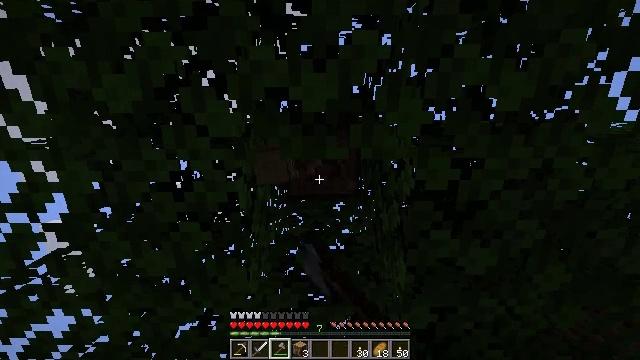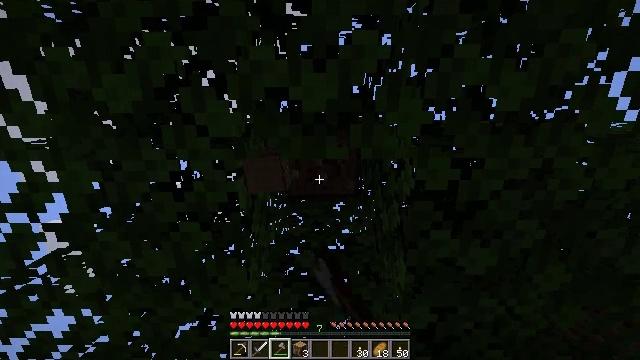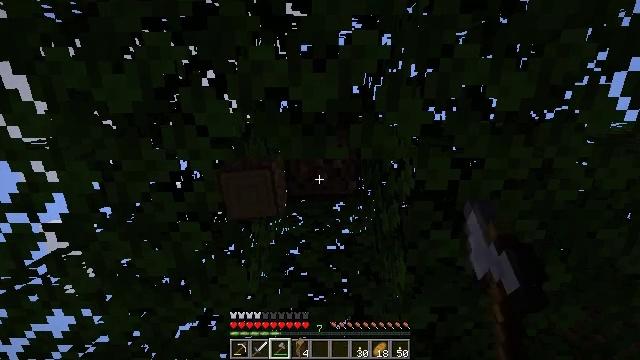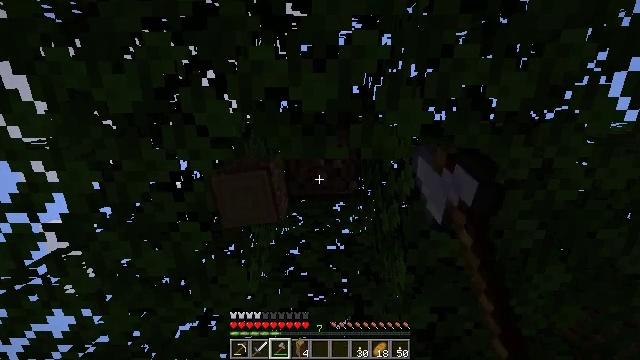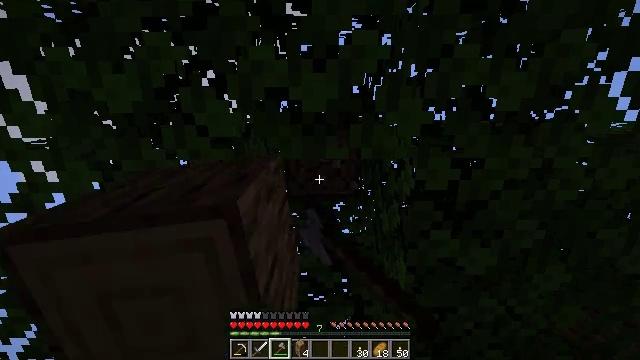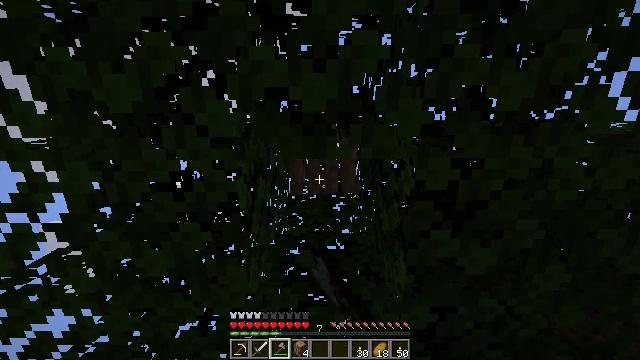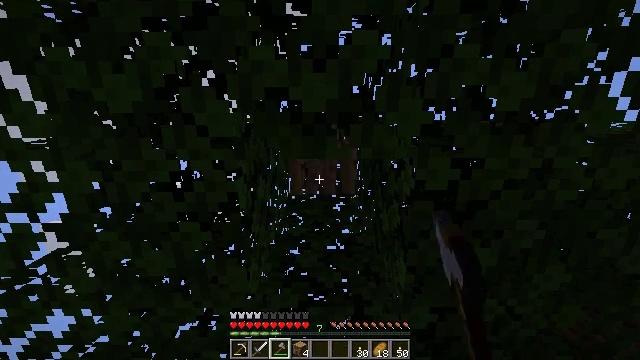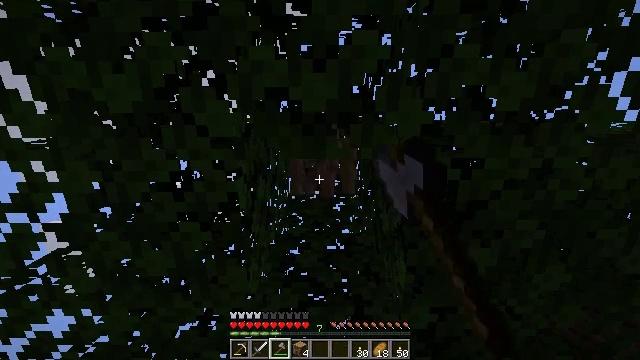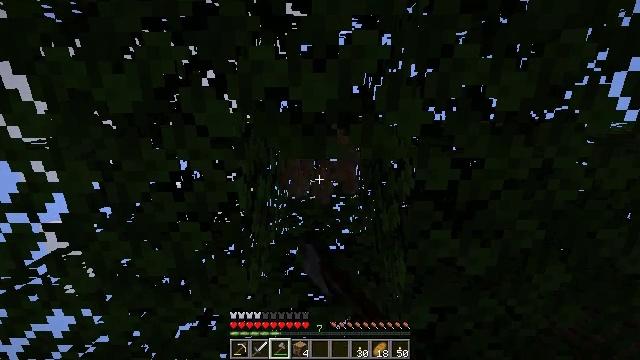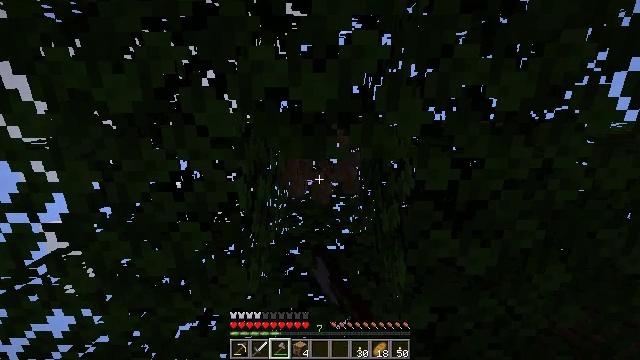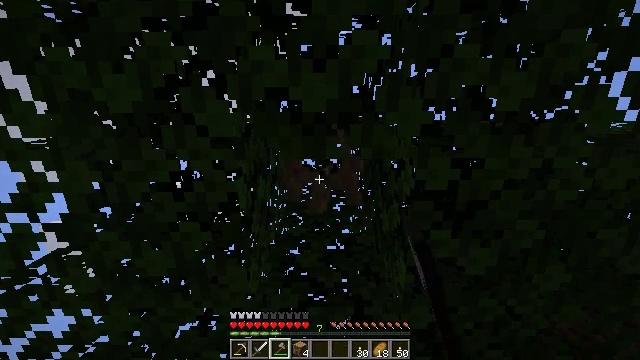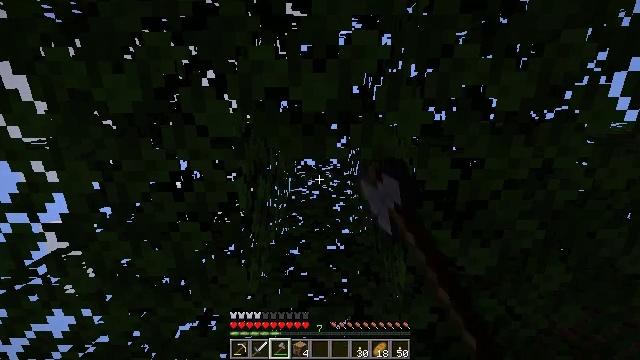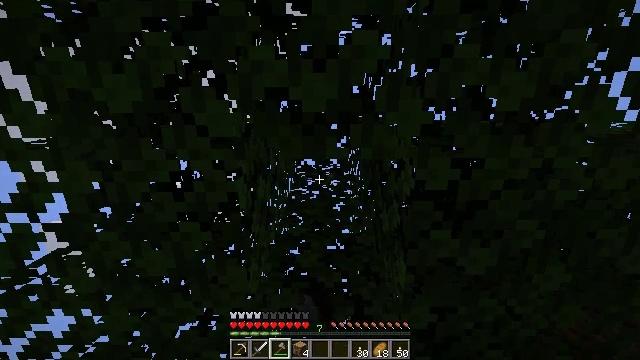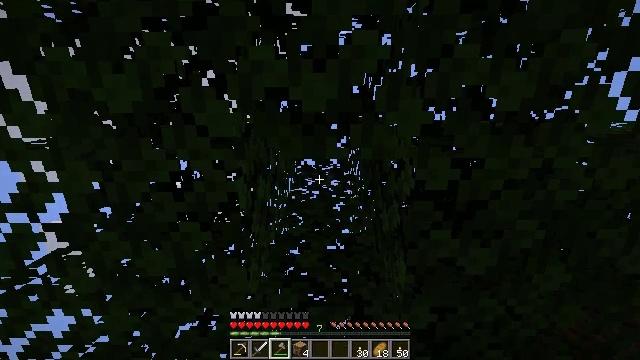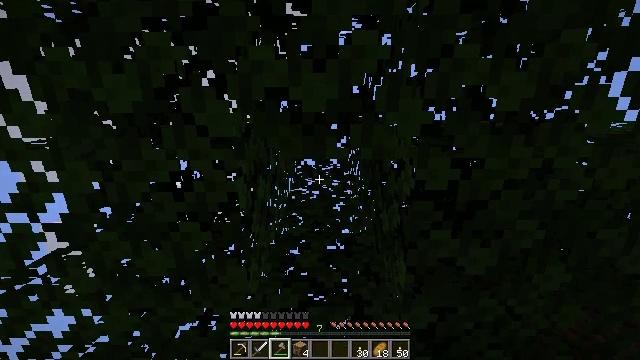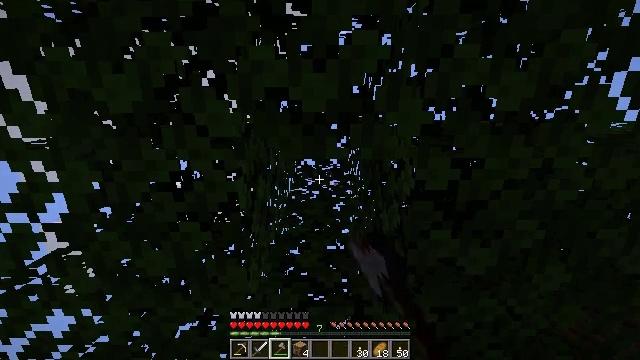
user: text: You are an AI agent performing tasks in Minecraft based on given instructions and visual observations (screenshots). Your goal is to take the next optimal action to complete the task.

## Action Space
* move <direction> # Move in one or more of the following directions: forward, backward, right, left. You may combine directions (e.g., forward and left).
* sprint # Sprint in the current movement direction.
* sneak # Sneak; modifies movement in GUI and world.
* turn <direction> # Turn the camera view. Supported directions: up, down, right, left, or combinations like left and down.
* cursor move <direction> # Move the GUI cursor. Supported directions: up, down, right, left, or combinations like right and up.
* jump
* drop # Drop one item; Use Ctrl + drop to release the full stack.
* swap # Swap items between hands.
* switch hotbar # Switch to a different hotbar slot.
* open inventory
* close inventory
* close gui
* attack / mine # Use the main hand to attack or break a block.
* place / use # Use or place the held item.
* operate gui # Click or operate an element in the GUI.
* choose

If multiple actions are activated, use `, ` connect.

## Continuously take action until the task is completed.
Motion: motion action
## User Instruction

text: Collect oak log for crafting.
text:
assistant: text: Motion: attack / mine
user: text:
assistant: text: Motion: attack / mine
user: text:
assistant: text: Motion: attack / mine
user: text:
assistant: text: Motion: attack / mine
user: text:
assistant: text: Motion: attack / mine
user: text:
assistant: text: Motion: attack / mine
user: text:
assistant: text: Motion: attack / mine
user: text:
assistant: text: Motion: attack / mine
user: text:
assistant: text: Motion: attack / mine
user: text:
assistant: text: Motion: attack / mine
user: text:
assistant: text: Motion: attack / mine
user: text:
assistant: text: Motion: attack / mine
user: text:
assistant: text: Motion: attack / mine
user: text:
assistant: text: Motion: attack / mine
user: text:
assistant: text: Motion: attack / mine
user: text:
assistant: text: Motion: move forward, attack / mine
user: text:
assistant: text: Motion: move forward
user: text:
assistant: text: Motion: move forward
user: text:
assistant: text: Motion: move forward, turn left, jump
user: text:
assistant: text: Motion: move forward, turn left and down, jump
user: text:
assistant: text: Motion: move forward, jump
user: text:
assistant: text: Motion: move forward, jump
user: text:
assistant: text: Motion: move forward
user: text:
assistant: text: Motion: move forward
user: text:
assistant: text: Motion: move forward, turn down
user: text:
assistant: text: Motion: move forward, turn right and down
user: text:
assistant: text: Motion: move forward, turn right and down
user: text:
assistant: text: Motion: turn right and down
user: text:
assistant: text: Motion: turn right and down
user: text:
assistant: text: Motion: turn right and down